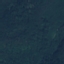
Label: Forest